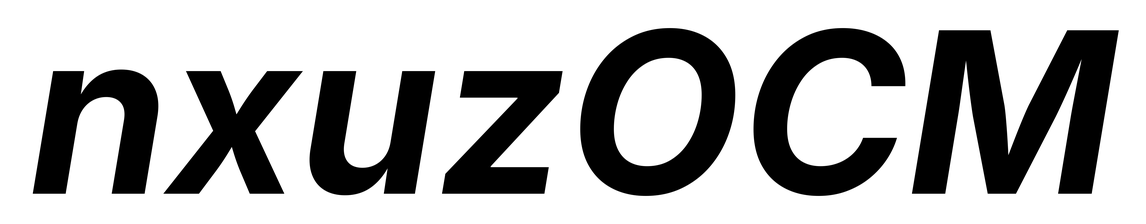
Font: Inter-Italic_Bold_Italic